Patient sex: M
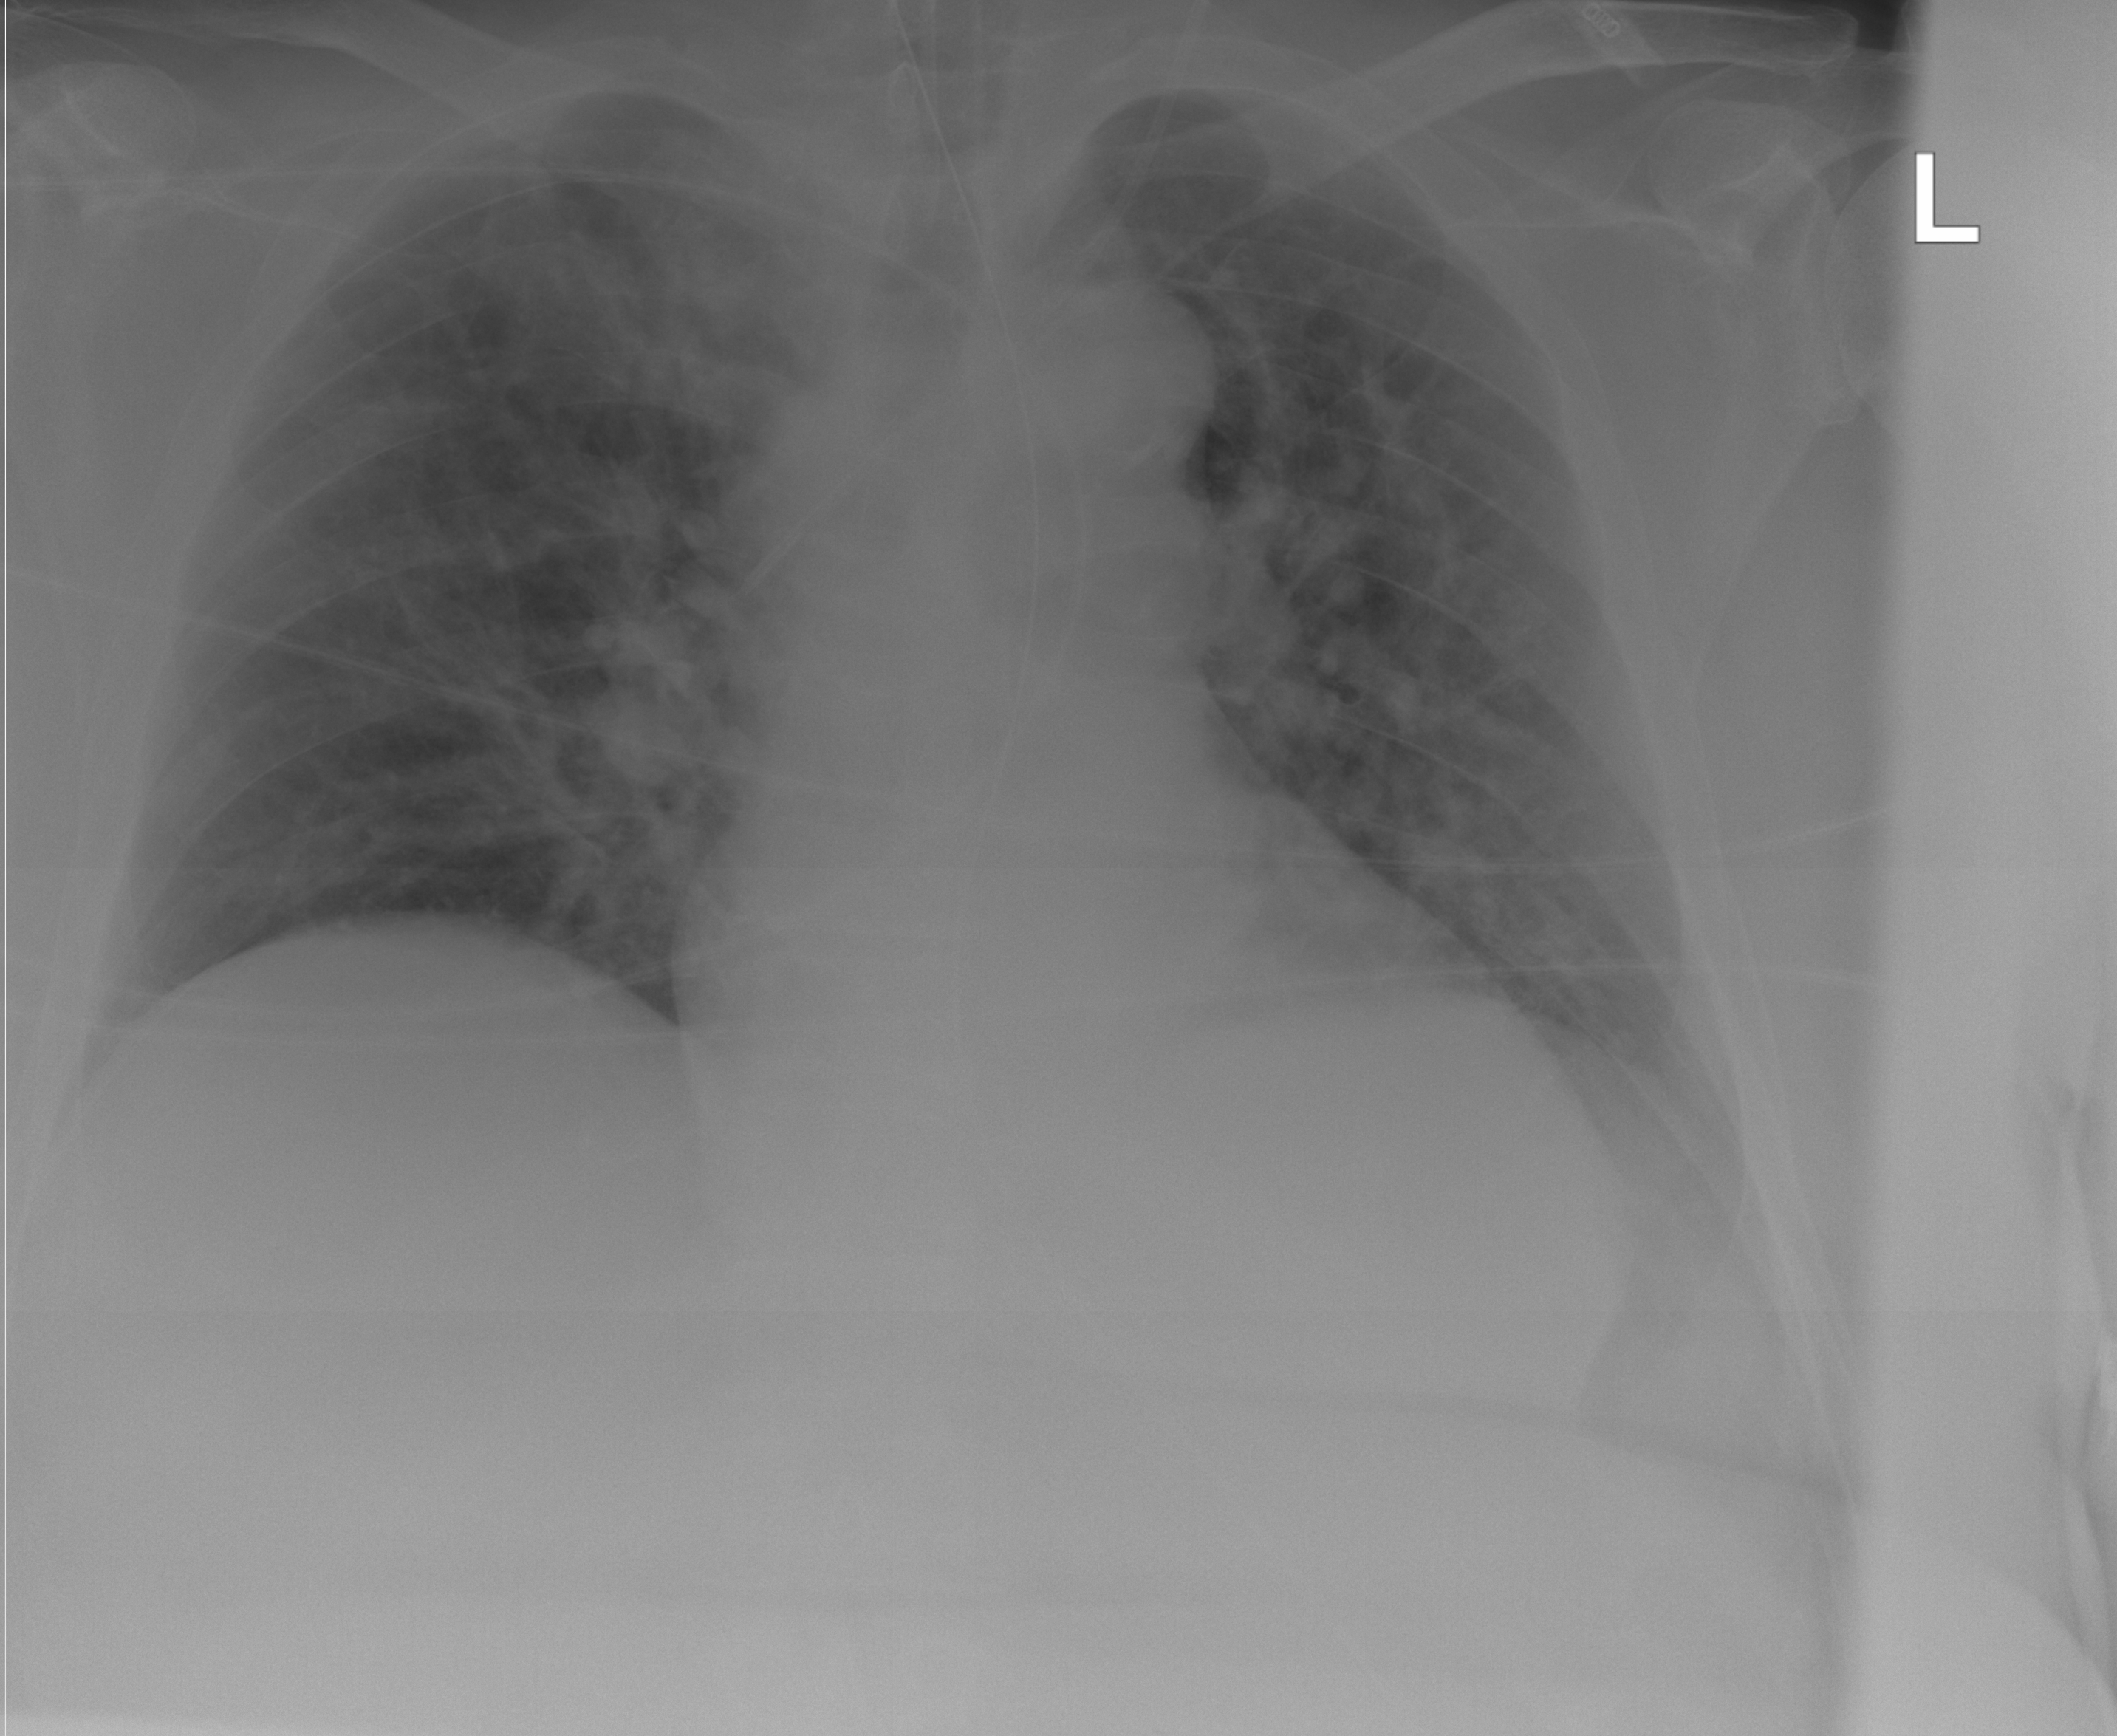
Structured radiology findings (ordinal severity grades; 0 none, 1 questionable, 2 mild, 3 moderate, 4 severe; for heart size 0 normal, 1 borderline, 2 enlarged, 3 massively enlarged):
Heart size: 2
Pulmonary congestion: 2
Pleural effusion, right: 0
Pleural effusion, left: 0
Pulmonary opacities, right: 2
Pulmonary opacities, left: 2
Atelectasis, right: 0
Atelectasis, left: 0